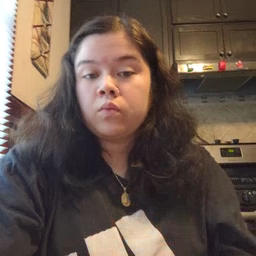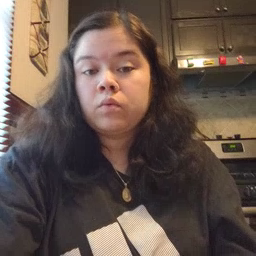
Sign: read